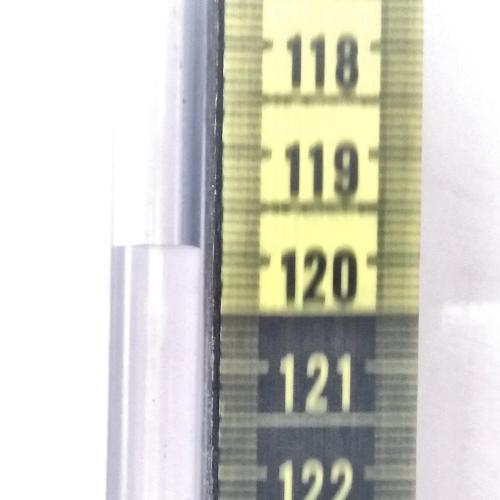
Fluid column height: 120.0 cm